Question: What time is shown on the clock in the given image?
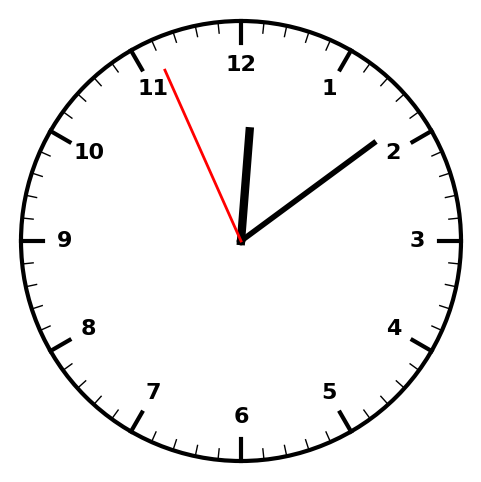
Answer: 12:08:56